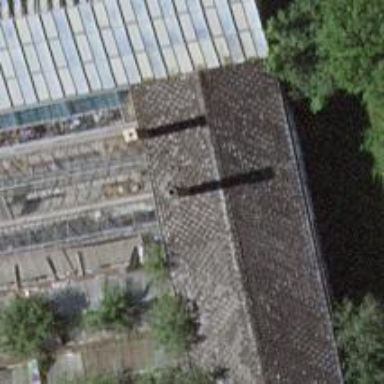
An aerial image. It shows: Garden center shop.